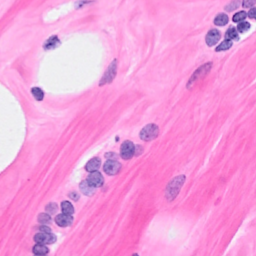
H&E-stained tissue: Breast